Question: I'm using three images side-by-side, and adding a Url.Action to each one of them. The code works fine, but the images are being displayed w/ some sort of line between them. Here is my code:
'''
<a href="@Url.Action("Subcribe", new { id = item.ID })">
<img src="images\subscribe.png" style="border:0" alt="Subscribe" />
</a>
<a href="@Url.Action("Edit", new { id = item.ID })">
<img src="images\edit.png" style="border:0" alt="Edit" />
</a>
<a href="@Url.Action("Delete", new { id = item.ID })">
<img src="images\delete.png" style="border:0" alt="Delete" />
</a>
'''
Edit - This is also happening when I tried an alternate, non-Url.Action method:
'''
<a href="Subcribe\@item.ID">
<img src="images\subscribe.png" style="border:0" alt="Subscribe" />
</a>
'''
Here is how the images are displaying:

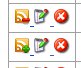
Answer: Try to put each image in one line:
'''
<a href="@Url.Action("Subcribe", new { id = item.ID })"><img src="images\subscribe.png" style="border:0" alt="Subscribe" /></a>
'''
It seems to be the underline of an space in your link. You can also add 'text-decoration: none;' in the style of those links.